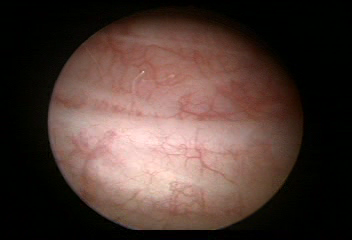
Modality: WLC
Class: Normal mucosa
Bladder cancer association: No